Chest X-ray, PA view. Patient: 39 years old, sex M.
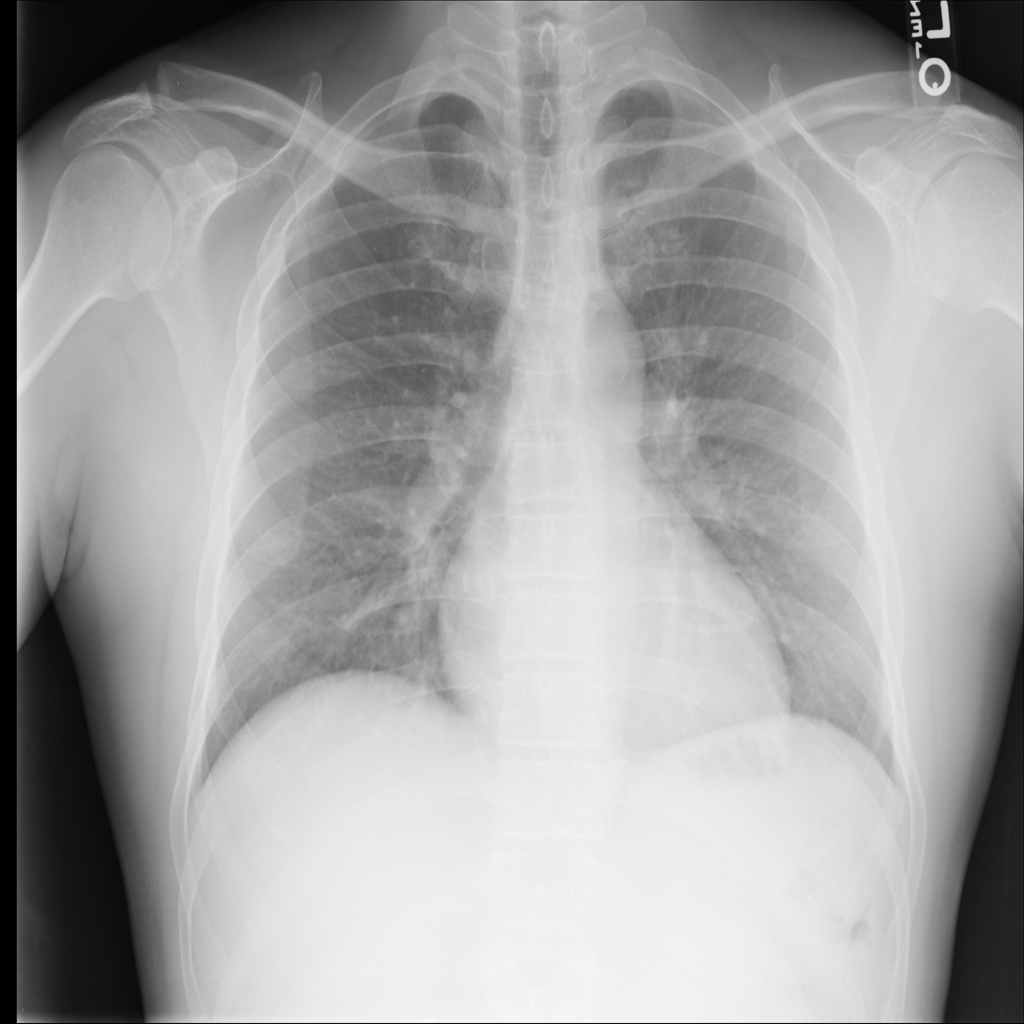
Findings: No Finding